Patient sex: M
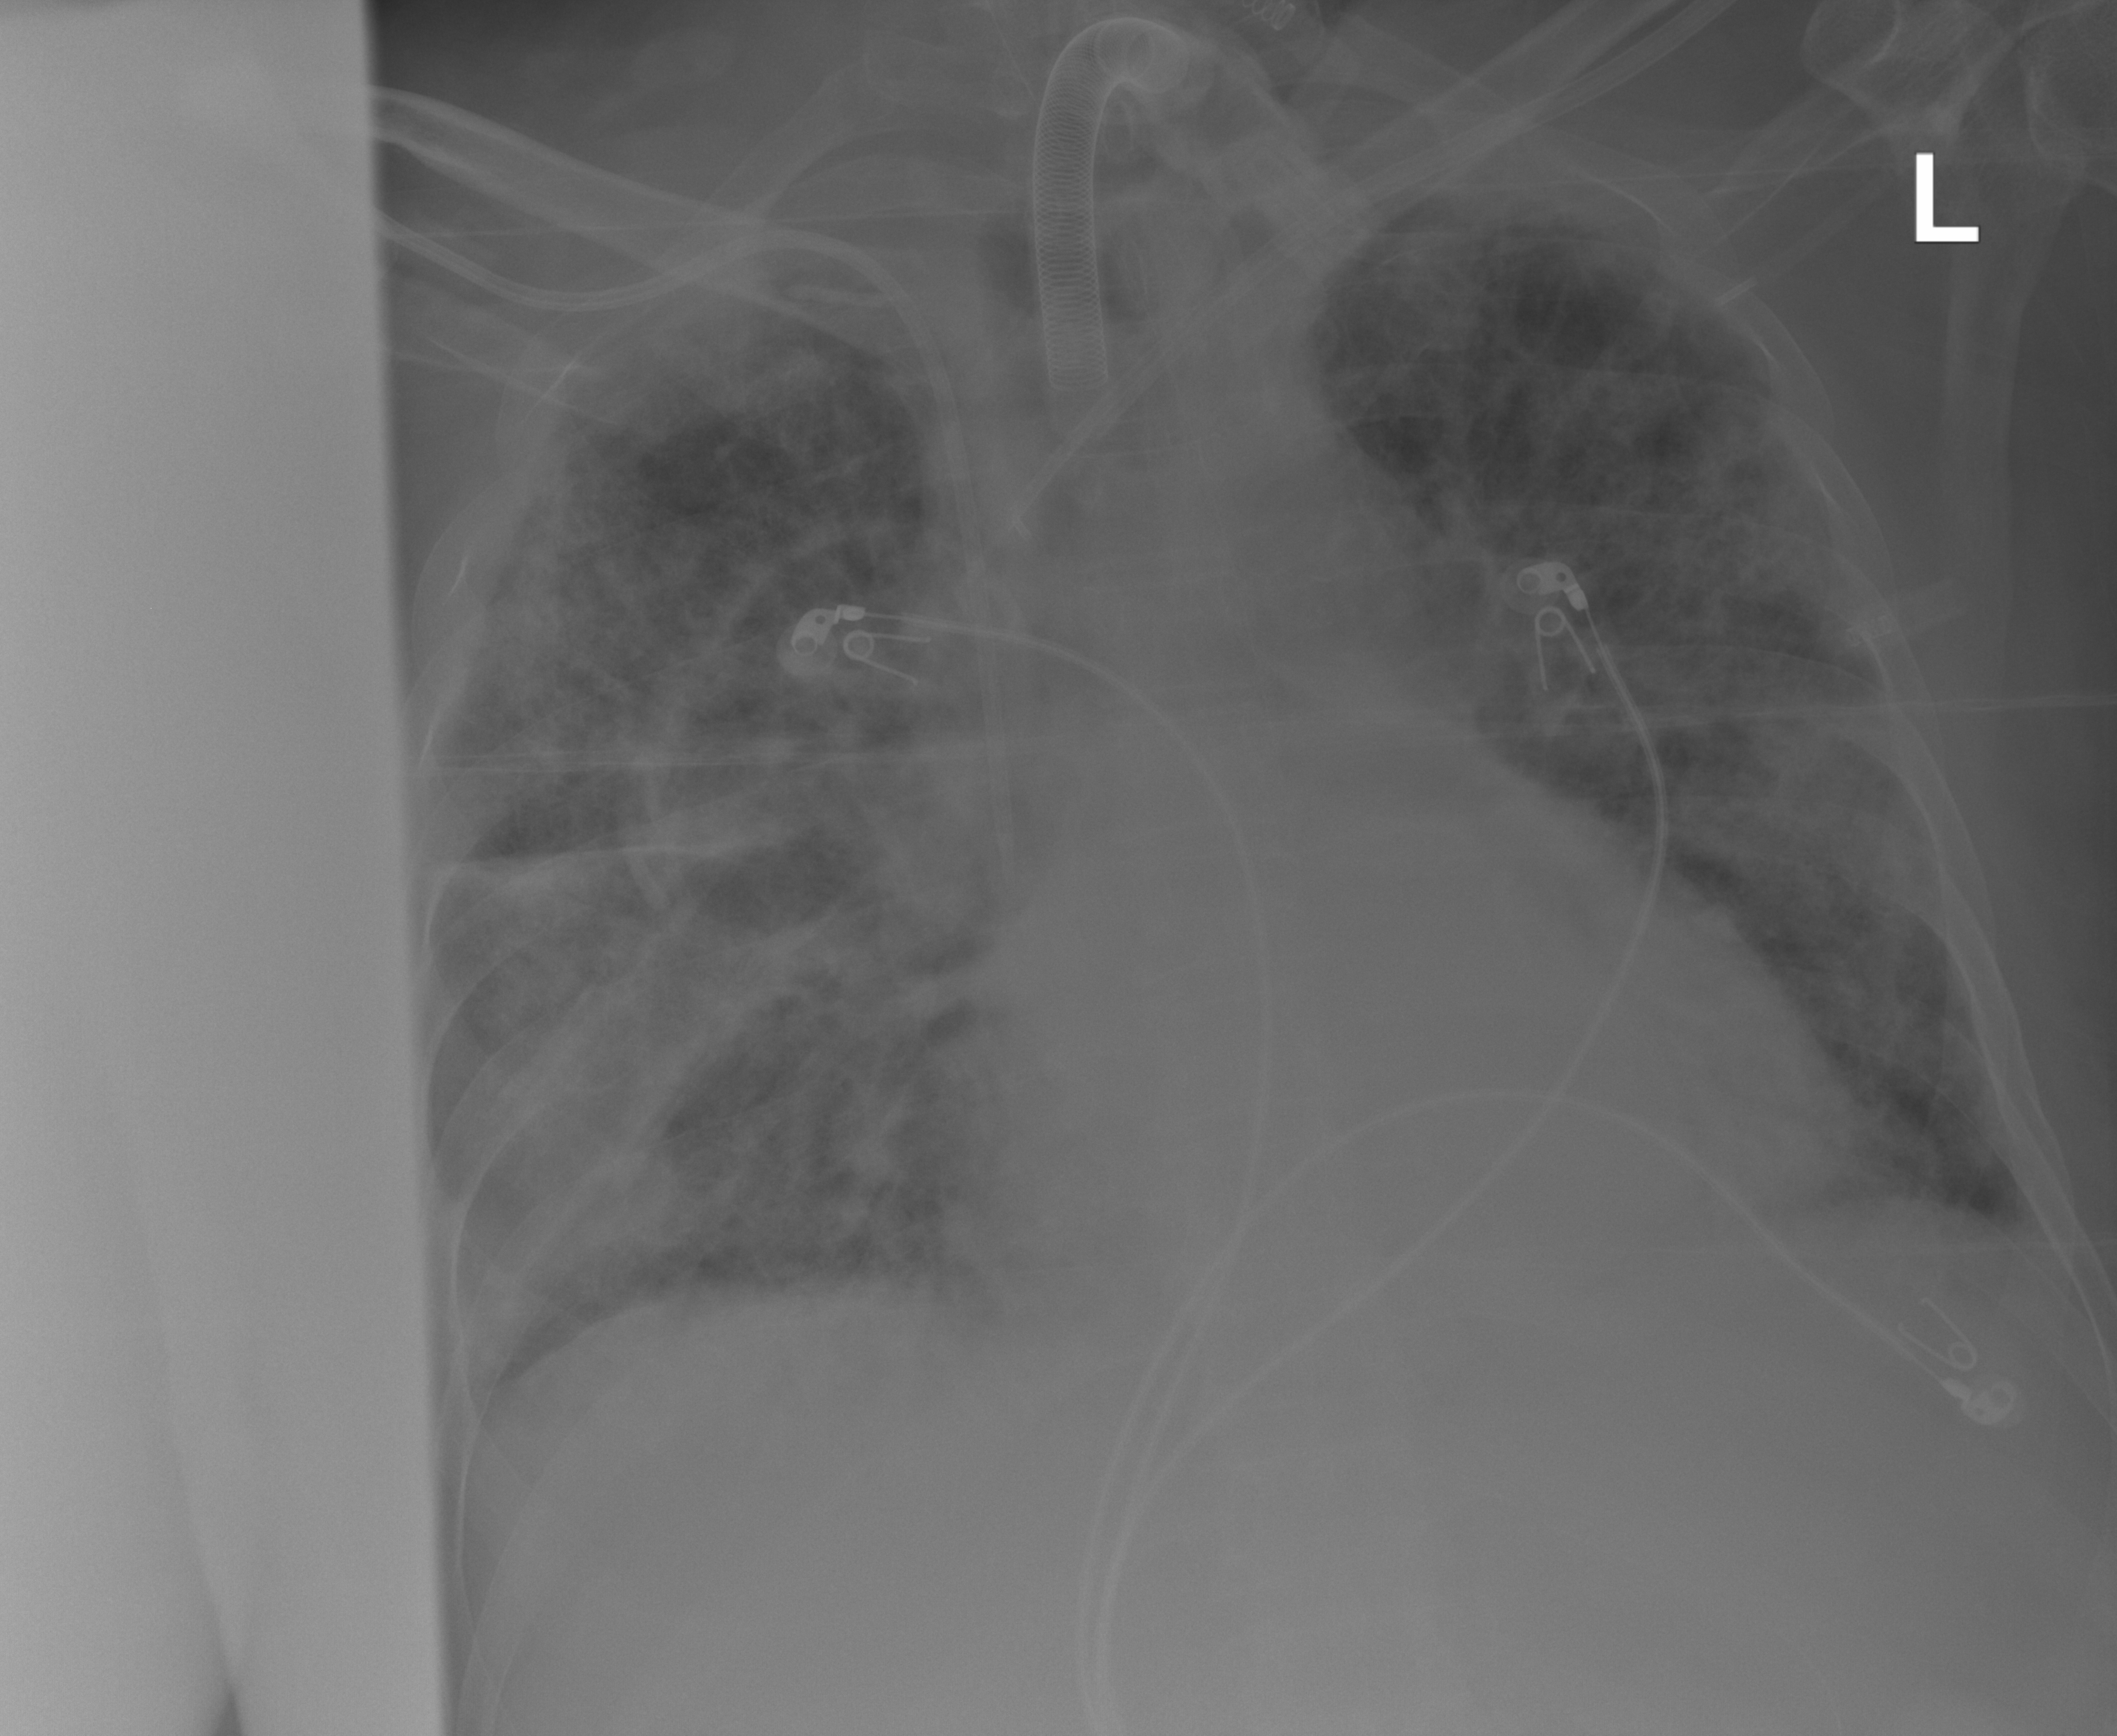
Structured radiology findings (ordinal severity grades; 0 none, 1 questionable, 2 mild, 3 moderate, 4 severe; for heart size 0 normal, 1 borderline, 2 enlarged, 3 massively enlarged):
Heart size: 0
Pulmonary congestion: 0
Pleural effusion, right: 0
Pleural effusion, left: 0
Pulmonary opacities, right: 3
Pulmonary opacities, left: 3
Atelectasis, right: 3
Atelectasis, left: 3